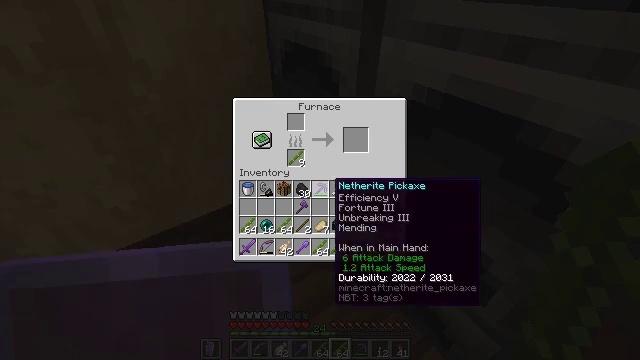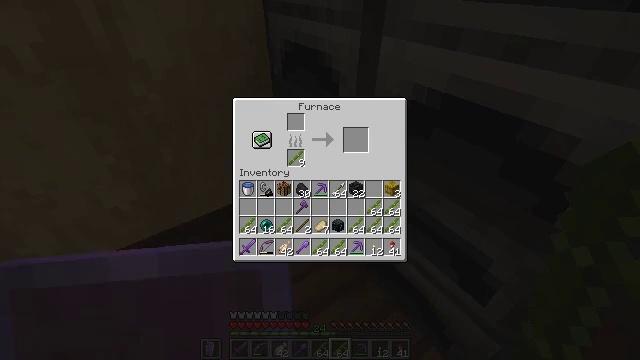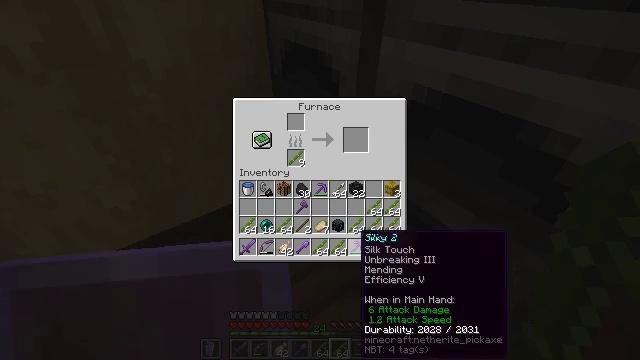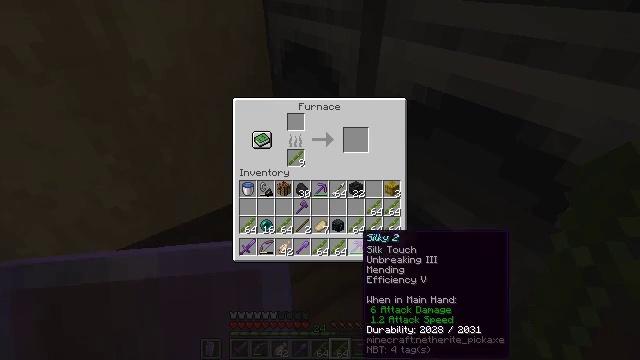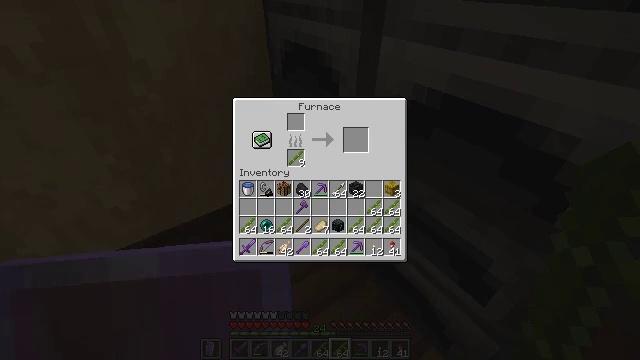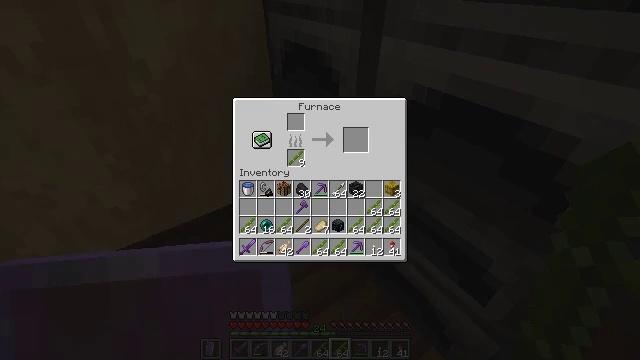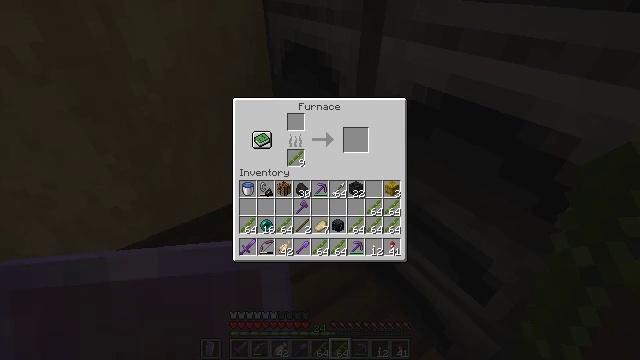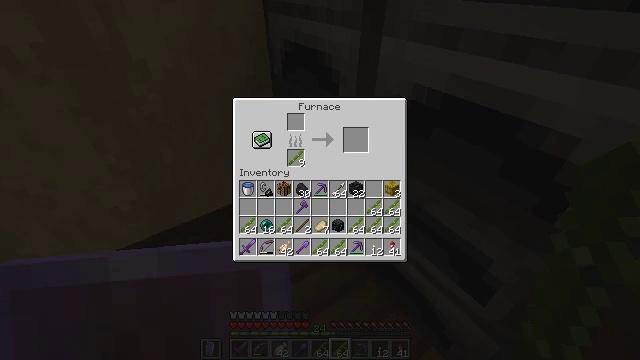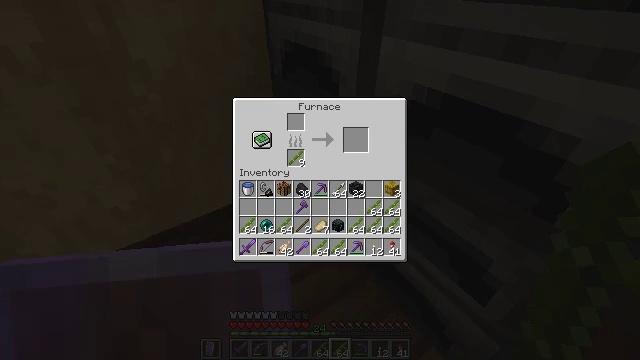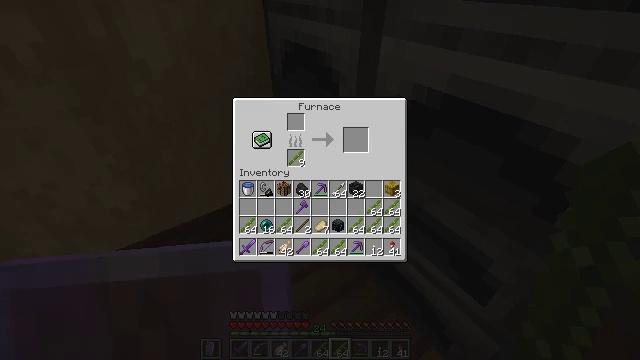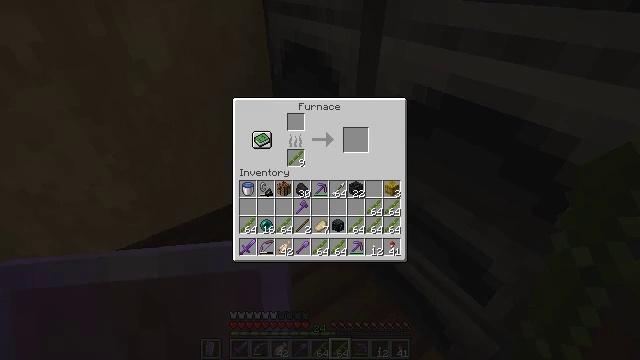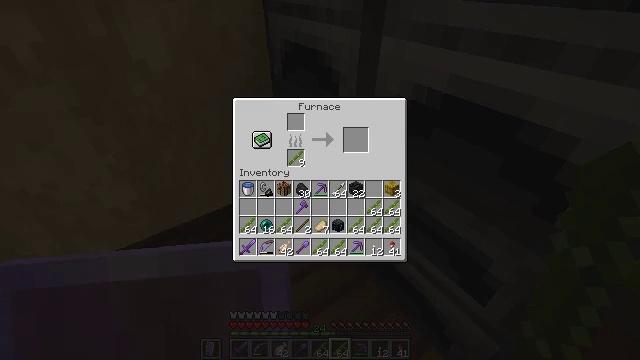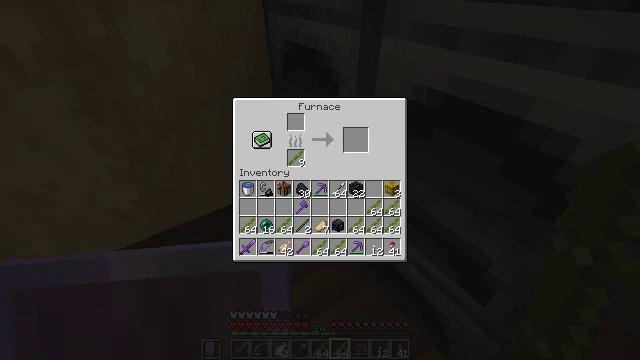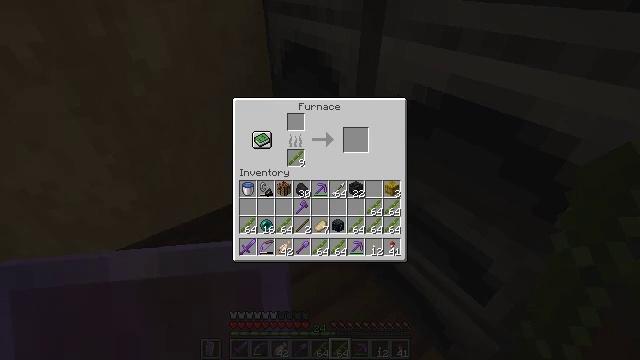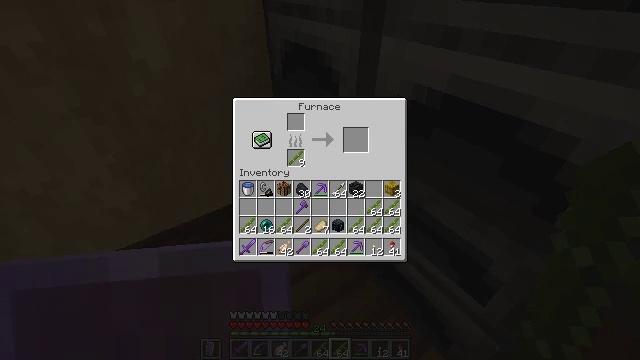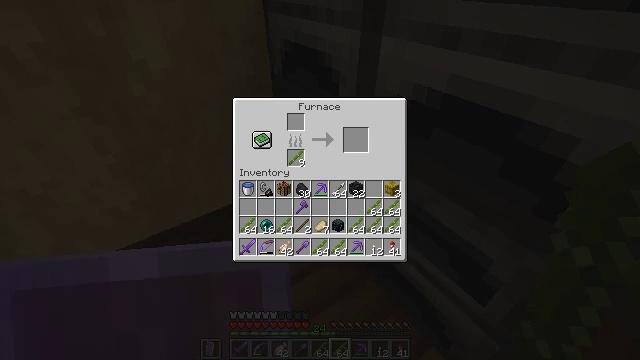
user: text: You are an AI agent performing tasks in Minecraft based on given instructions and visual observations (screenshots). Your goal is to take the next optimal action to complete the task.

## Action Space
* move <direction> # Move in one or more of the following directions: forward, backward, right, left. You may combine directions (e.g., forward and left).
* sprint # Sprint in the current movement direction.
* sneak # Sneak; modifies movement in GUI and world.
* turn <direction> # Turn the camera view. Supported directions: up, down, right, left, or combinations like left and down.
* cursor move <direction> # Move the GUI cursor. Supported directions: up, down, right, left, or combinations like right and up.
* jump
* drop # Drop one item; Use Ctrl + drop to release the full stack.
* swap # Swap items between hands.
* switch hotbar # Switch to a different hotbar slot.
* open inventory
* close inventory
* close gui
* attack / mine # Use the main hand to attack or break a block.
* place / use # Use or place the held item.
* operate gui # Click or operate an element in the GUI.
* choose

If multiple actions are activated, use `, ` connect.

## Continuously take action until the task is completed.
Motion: motion action
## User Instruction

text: Produce nether brick by using a furnace with netherrack.
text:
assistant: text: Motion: turn right and down
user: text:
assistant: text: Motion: turn down
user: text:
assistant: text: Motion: no_op
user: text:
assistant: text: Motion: no_op
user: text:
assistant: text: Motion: no_op
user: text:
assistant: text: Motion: no_op
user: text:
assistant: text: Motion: no_op
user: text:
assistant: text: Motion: no_op
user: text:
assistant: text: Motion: no_op
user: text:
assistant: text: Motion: no_op
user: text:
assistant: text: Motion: no_op
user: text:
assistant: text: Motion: no_op
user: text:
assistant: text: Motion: no_op
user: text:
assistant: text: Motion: no_op
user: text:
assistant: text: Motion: no_op
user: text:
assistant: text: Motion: turn right and up
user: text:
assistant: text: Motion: sneak
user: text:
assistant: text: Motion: sneak
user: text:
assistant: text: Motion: sneak, turn right and up
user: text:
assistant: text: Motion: sneak
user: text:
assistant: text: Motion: sneak
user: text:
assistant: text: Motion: sneak
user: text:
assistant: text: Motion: sneak
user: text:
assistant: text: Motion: sneak
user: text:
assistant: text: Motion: sneak
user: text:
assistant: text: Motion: sneak
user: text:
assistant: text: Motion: sneak
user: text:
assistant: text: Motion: sneak, attack / mine
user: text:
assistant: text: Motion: sneak, attack / mine
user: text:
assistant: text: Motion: sneak, attack / mine